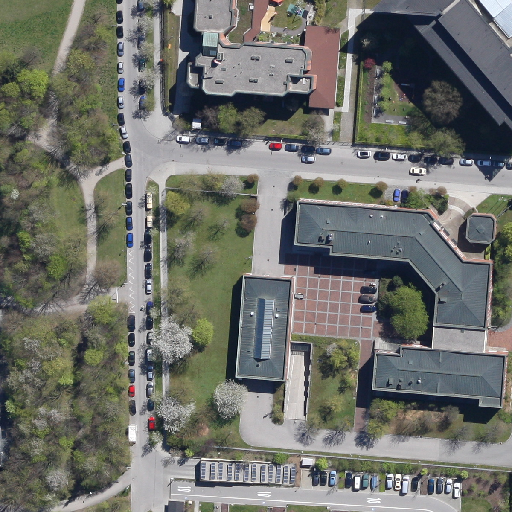
Referring expression: road marking